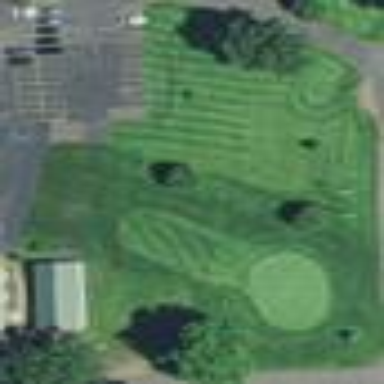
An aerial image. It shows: Rough grassy area used for golf.